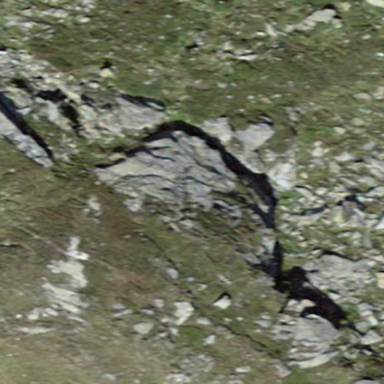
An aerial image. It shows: Landscape of bare rock.